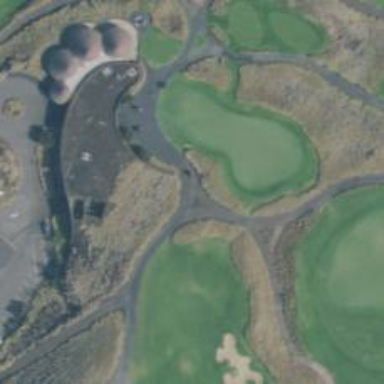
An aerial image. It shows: Footway that serves as golf path.